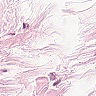
Metastatic tissue present: no